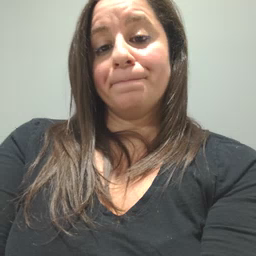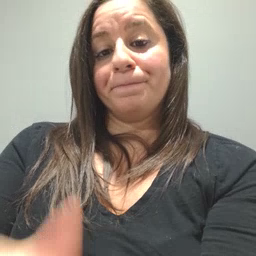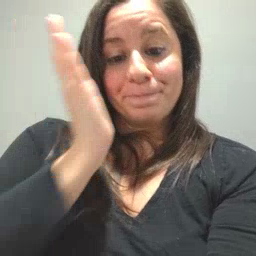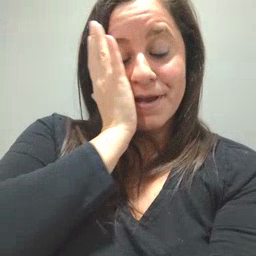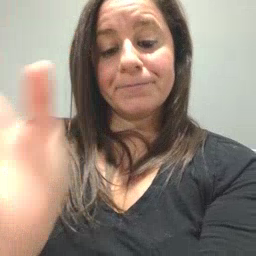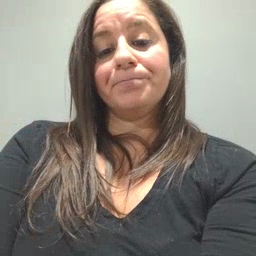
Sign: bed